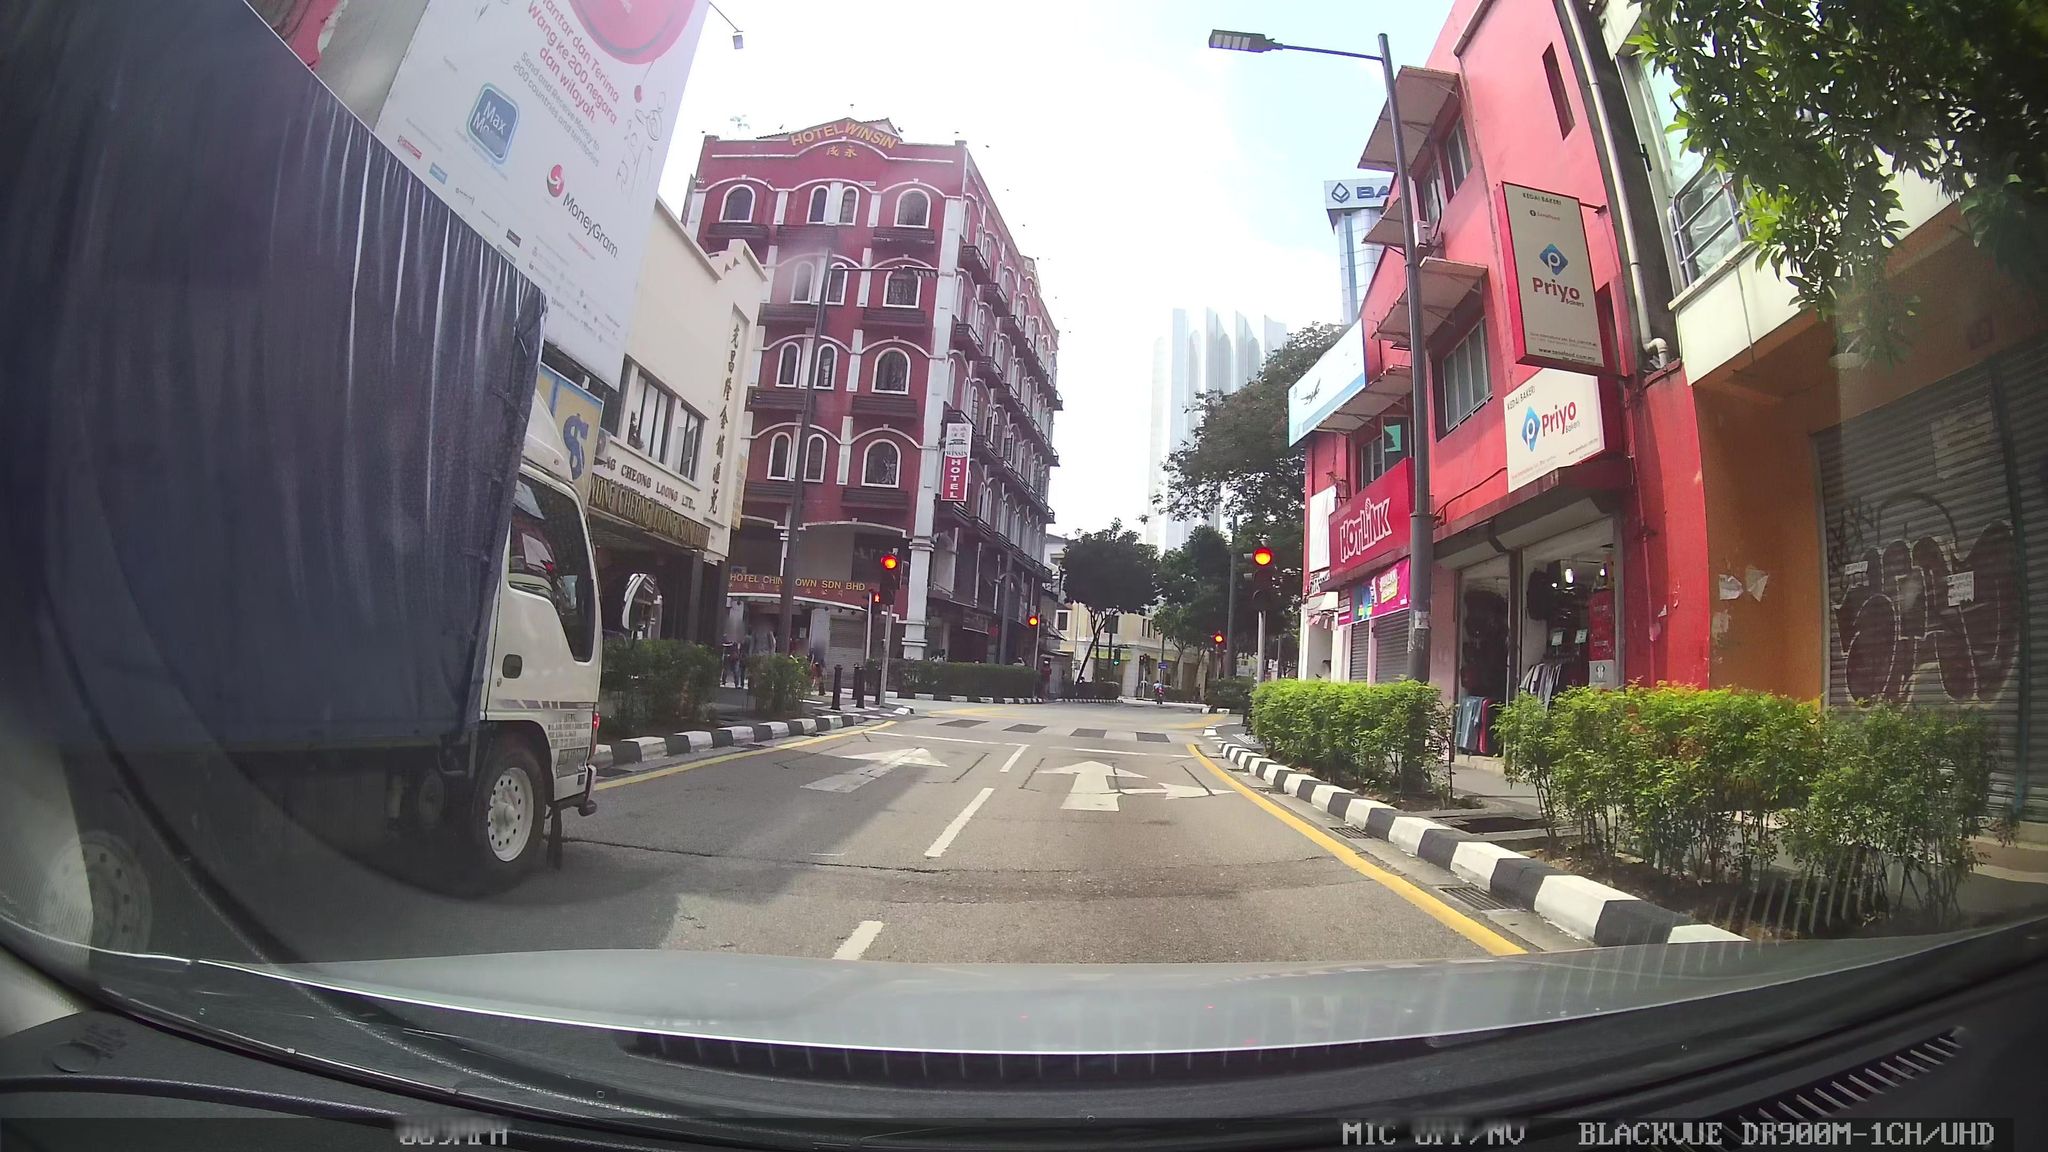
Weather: clear
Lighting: day
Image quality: good
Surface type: driving surface
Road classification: residential
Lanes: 2
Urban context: urban centre
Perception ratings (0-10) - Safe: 5.9, Lively: 9.54, Beautiful: 3.7, Boring: 3.5, Depressing: 8.03, Wealthy: 6.29